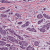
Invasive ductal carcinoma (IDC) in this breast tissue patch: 1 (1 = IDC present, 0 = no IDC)